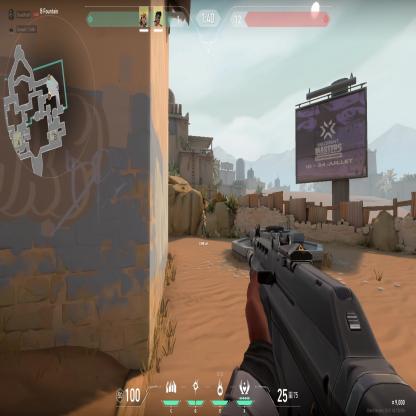
Label: teammate